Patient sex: M
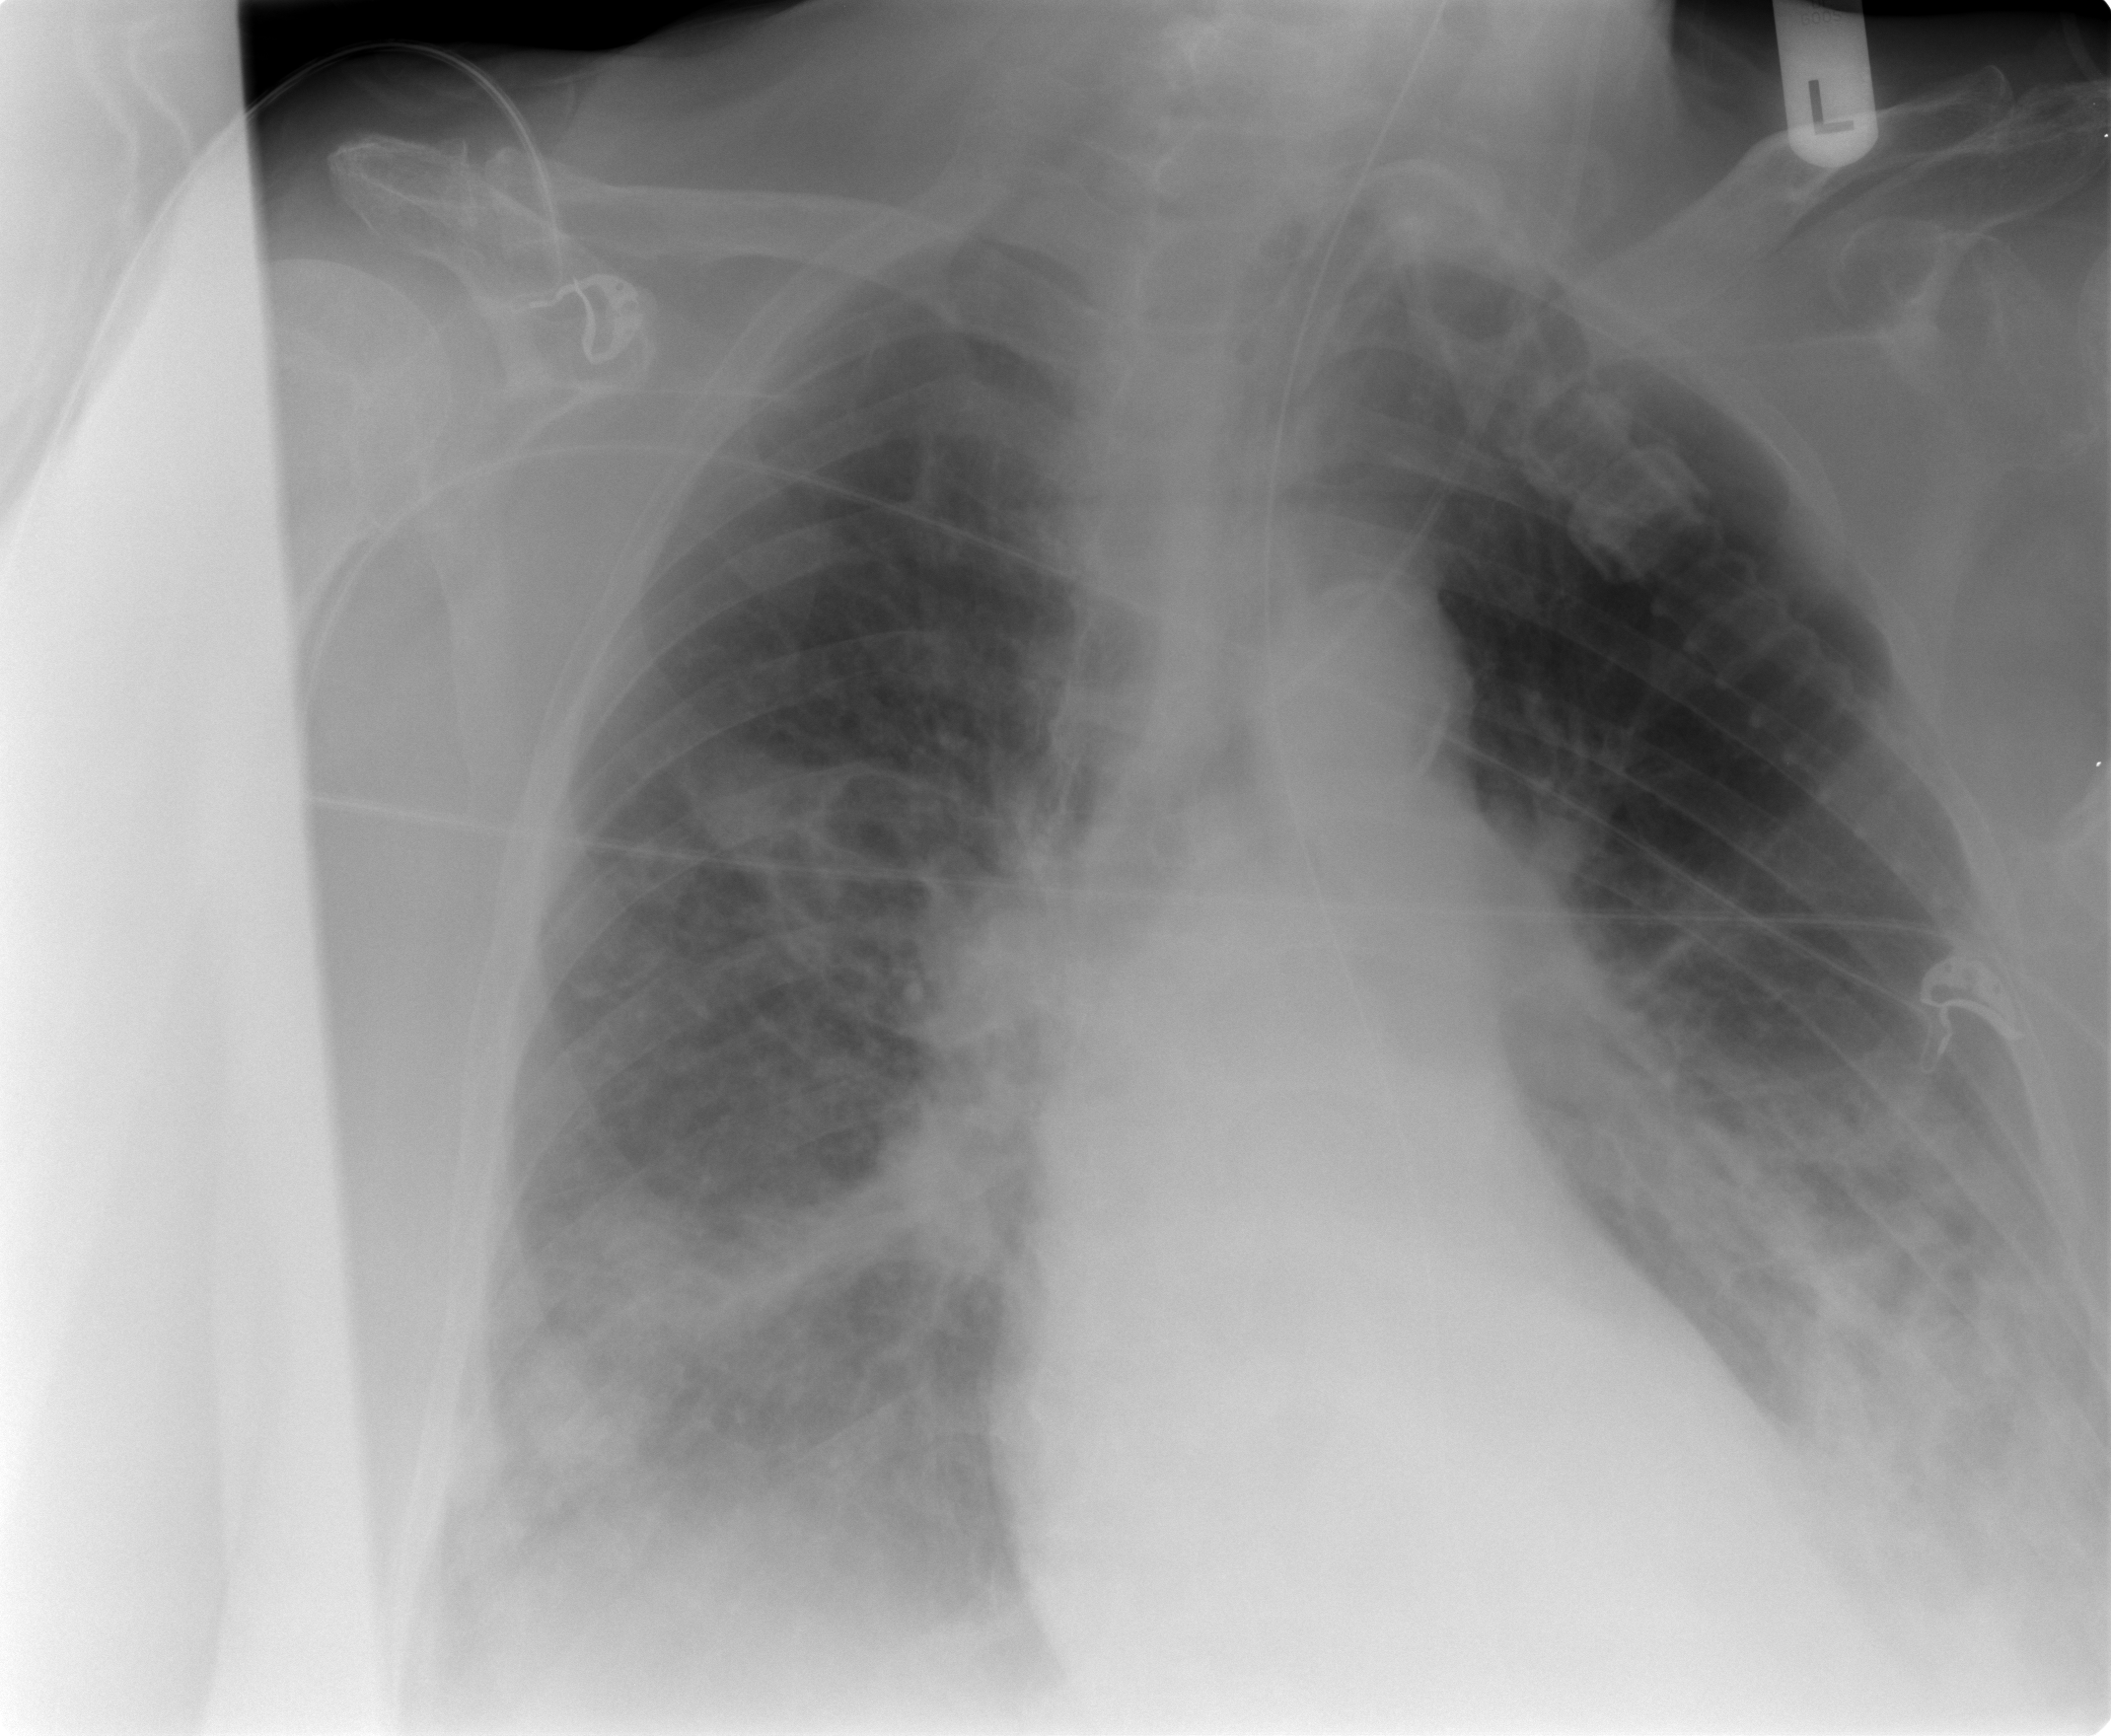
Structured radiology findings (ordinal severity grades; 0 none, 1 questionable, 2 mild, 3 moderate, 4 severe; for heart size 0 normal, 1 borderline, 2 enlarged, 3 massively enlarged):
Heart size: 0
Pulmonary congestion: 1
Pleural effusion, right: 2
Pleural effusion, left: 3
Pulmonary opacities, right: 3
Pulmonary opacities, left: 3
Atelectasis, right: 2
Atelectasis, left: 2